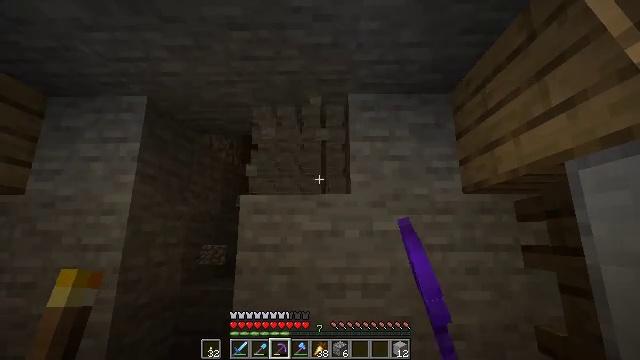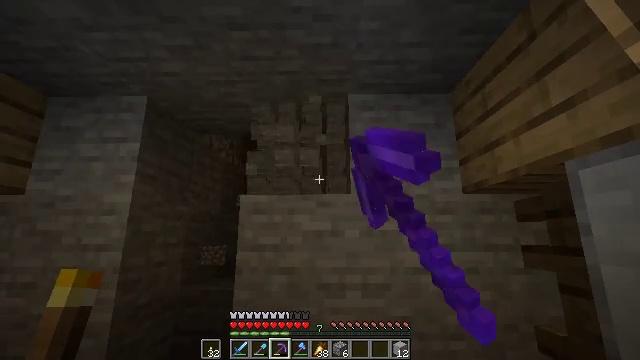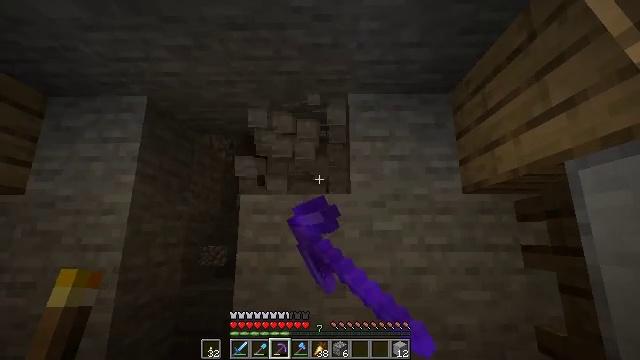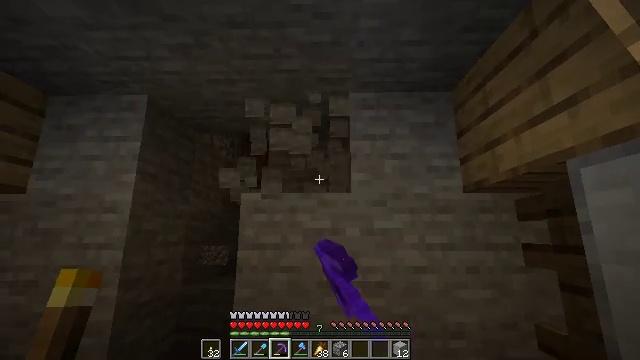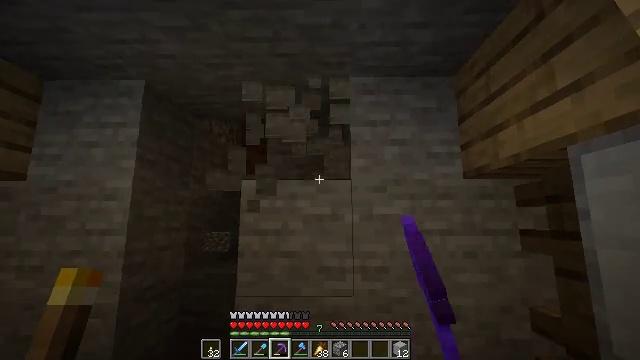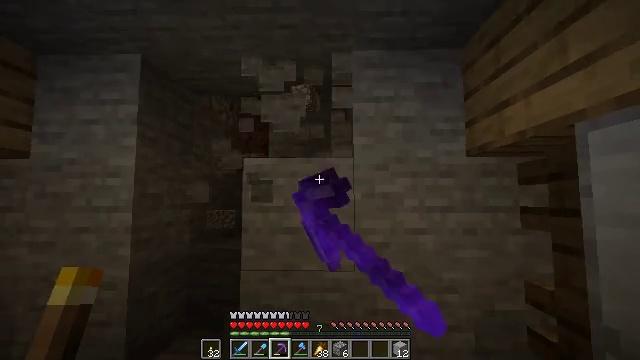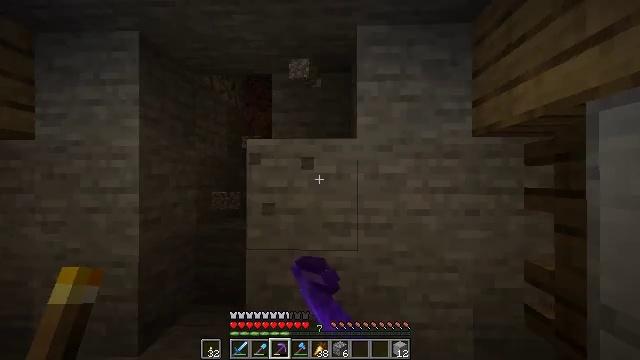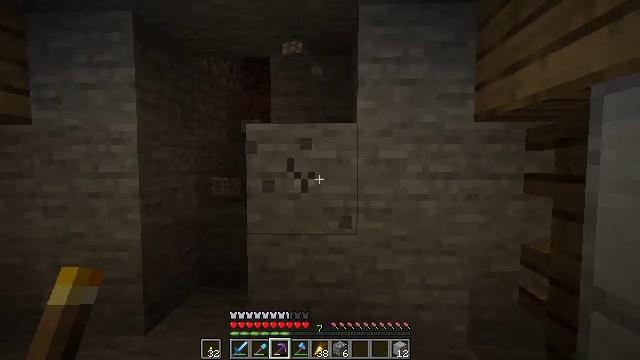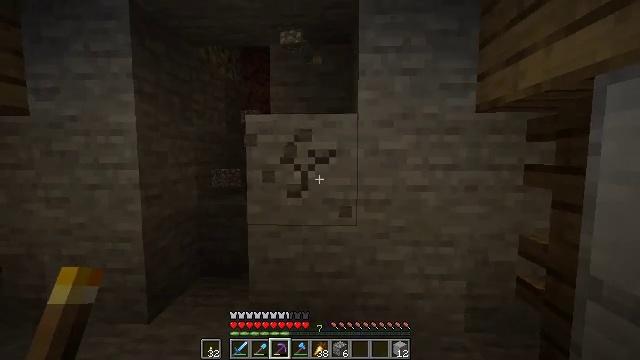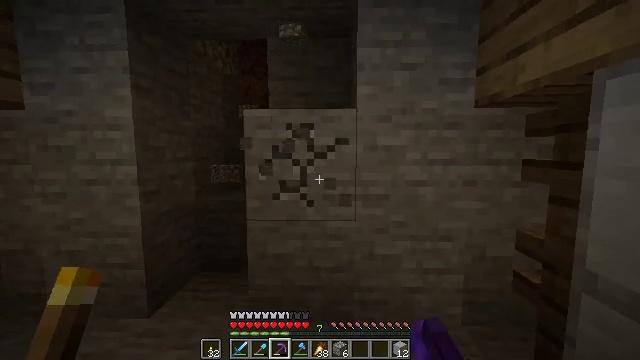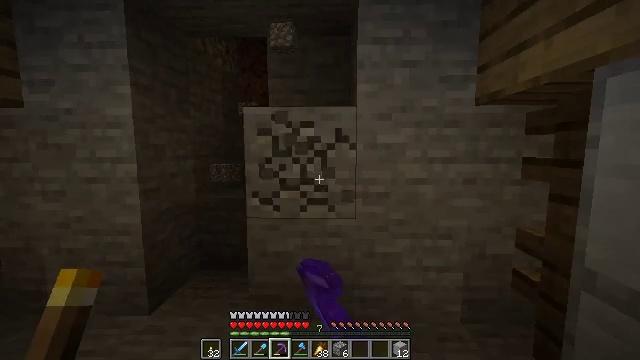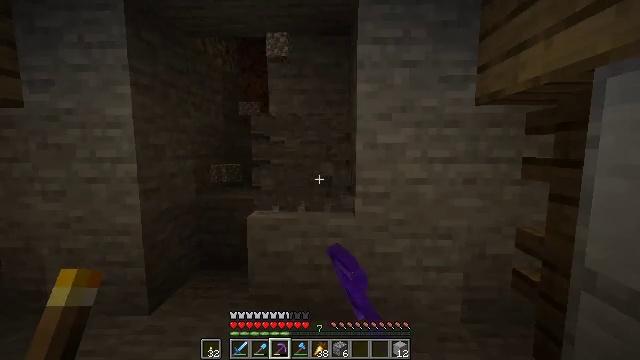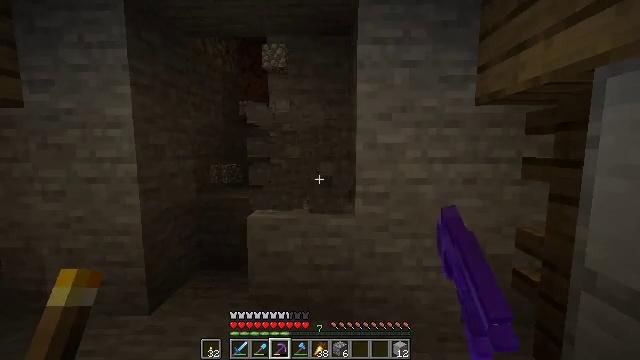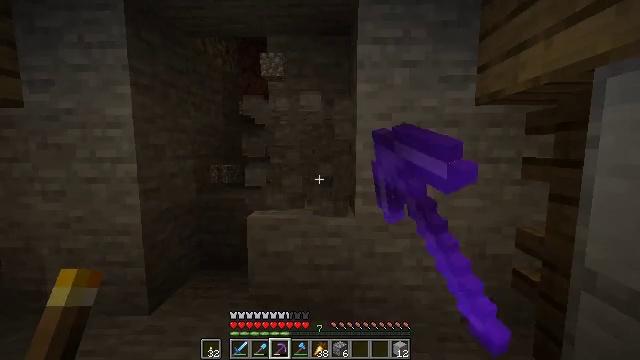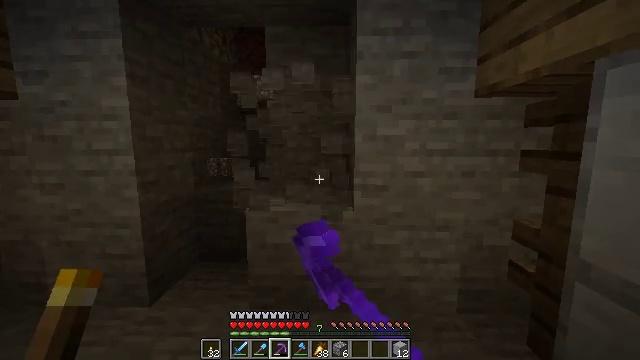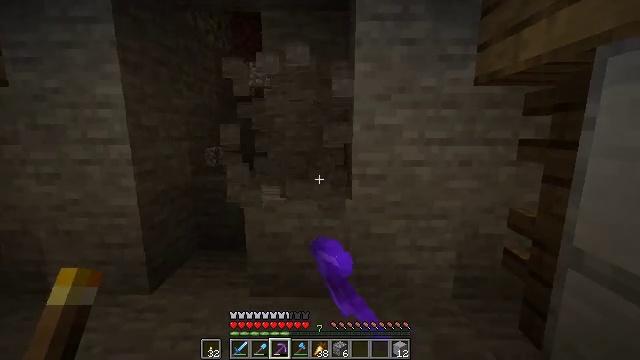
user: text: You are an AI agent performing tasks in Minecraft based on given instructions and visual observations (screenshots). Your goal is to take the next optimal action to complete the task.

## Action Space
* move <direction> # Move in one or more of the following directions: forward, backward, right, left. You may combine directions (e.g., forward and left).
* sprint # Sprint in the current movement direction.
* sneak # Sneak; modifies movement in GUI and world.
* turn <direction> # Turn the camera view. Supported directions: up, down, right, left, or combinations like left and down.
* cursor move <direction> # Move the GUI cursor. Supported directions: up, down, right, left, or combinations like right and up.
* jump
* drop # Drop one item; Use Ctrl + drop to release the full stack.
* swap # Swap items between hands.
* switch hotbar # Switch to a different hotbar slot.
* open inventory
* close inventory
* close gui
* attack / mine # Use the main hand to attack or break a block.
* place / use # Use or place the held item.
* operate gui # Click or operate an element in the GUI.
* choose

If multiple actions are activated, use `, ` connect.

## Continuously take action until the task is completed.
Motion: motion action
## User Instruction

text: Break the stone block.
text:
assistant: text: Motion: attack / mine
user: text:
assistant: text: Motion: attack / mine
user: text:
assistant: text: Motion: attack / mine
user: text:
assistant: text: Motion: turn down, attack / mine
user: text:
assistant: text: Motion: turn down, attack / mine
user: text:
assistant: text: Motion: turn down, attack / mine
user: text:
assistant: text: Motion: turn down, attack / mine
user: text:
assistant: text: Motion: turn down, attack / mine
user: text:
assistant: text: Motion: turn down, attack / mine
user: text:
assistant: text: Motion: attack / mine
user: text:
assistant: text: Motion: attack / mine
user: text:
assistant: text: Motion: attack / mine
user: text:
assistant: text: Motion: attack / mine
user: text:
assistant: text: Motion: turn down, attack / mine
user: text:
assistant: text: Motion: turn down, attack / mine
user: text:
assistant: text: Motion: turn down, attack / mine
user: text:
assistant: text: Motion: turn down, attack / mine
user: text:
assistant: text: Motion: turn down, attack / mine
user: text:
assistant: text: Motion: turn down, attack / mine
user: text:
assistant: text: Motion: turn down, attack / mine
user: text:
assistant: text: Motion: attack / mine
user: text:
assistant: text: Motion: attack / mine
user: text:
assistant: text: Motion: move forward, attack / mine
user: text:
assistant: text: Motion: move forward, attack / mine
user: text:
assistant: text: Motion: move forward, turn left and up, attack / mine
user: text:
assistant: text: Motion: move forward, turn left and up, attack / mine
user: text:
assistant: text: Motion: move forward, turn left and up, attack / mine
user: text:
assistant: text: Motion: move forward, turn up, attack / mine
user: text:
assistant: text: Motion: turn up, attack / mine
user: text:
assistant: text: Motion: turn up, attack / mine